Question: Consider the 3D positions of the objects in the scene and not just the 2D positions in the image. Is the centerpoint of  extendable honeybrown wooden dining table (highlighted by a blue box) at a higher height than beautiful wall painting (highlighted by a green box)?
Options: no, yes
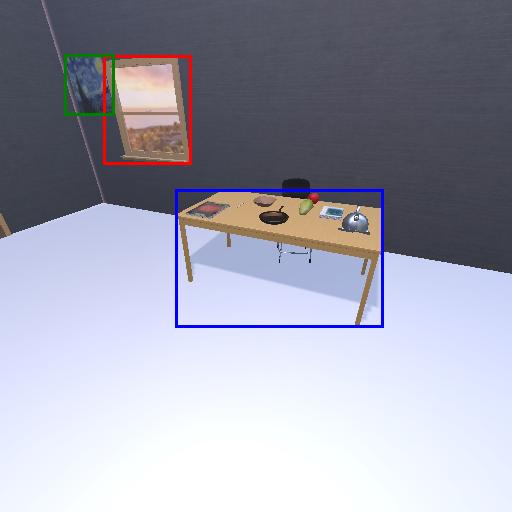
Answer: no